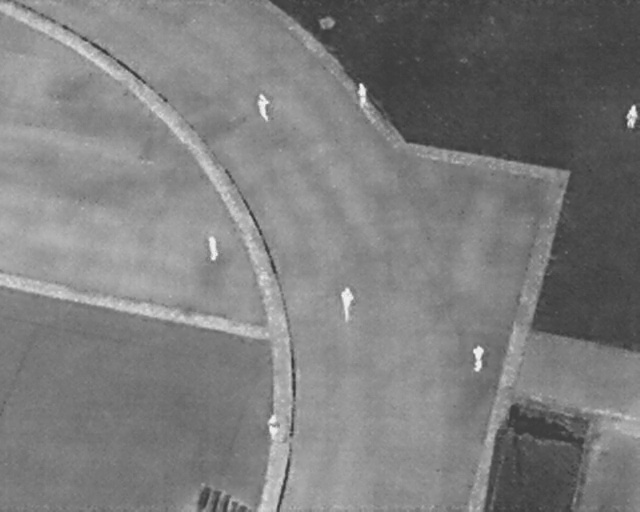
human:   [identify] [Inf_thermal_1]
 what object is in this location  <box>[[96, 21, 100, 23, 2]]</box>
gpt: <ref>1 large person at the top right</ref>

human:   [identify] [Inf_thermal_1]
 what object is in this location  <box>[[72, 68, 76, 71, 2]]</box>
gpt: <ref>1 large person at the right</ref>